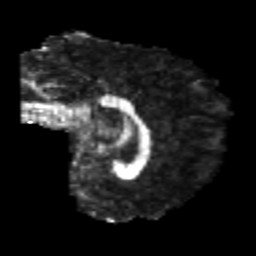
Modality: FA
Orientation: sagittal
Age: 20
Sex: male
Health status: healthy
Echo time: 0.074 s